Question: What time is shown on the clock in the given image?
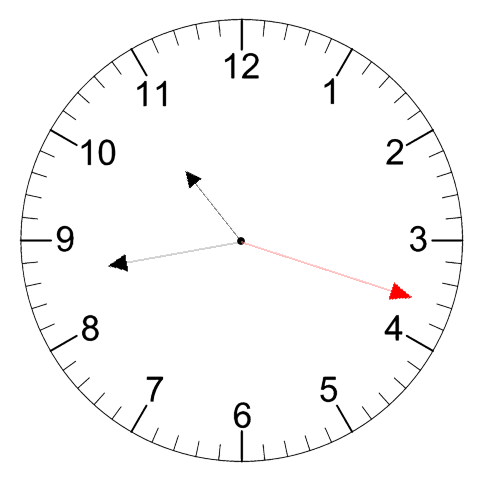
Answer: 10:43:18